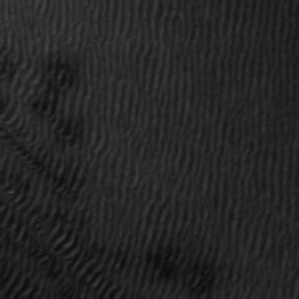
Label: frost